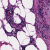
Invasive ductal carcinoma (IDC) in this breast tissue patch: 0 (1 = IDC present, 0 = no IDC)